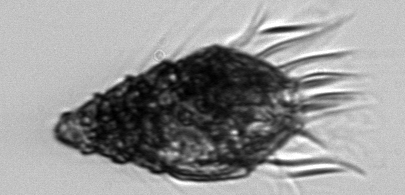
Label: Laboea_strobila